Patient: sex F, age 68
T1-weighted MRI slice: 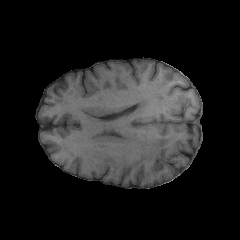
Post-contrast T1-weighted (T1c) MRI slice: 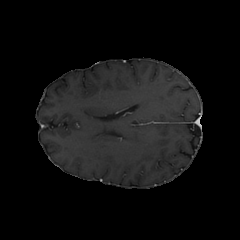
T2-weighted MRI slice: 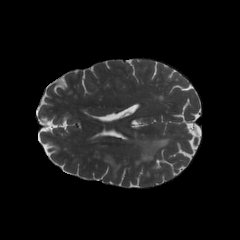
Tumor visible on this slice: yes
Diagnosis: Glioblastoma, IDH-wildtype
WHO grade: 4